Question: Is there some way how to make custom points in R? I am familiar with 'pch' argument where are many choices, but what if I need to plot for example tree silhouettes?
. Solution by raster is not good in the case of complicated objects (f.e. trees).

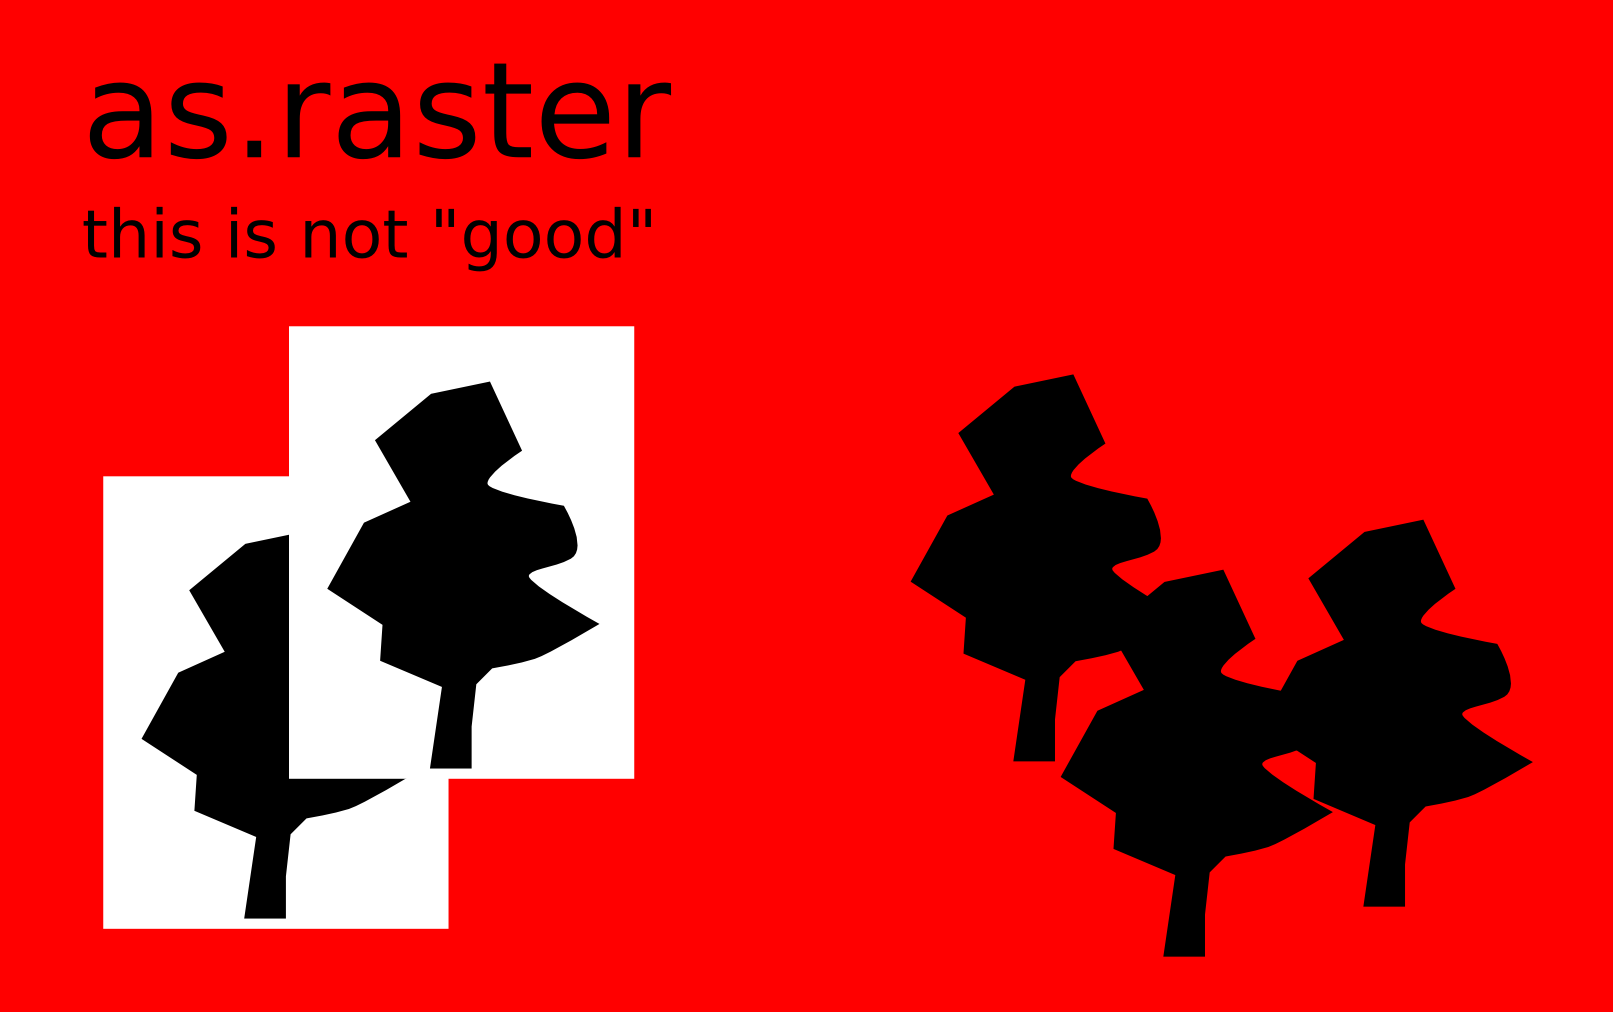
Answer: You can do this with the 'grImport' package. I drew a spiral in Inkscape and saved it as 'drawing.ps'. Following the steps outlined in the grImport <URL>, we trace the file and read it as a sort of polygon.
'''
setwd('~/R/')
library(grImport)
library(lattice)
PostScriptTrace("drawing.ps") # creates .xml in the working directory
spiral <- readPicture("drawing.ps.xml")
'''
The vignette uses lattice to plot the symbols. You can also use base graphics, although a conversion is needed from device to plot coordinates.
'''
# generate random data
x = runif(n = 10, min = 1, max = 10)
y = runif(n = 10, min = 1, max = 10)
# lattice (as in the vignette)
x11()
xyplot(y~x,
xlab = "x", ylab = "y",
panel = function(x, y) {
grid.symbols(spiral, x, y, units = "native", size = unit(10, "mm"))
})
# base graphics
x11()
plot(x, y, pty = 's', type = 'n', xlim = c(0, 10), ylim = c(0, 10))
xx = grconvertX(x = x, from = 'user', to = 'ndc')
yy = grconvertY(y = y, from = 'user', to = 'ndc')
grid.symbols(spiral, x = xx, y = yy, size = 0.05)
'''